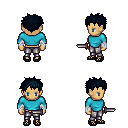
a pixel art fantasy rpg character, female body template, human, tanned skin, teal long-sleeve shirt, metal pants, raven bedhead hairstyle, white cloth bandages, ghillies, dagger, four views (front, back, left, right), 2x2 character sprite sheet, small pixel art, hard edges, no anti-aliasing